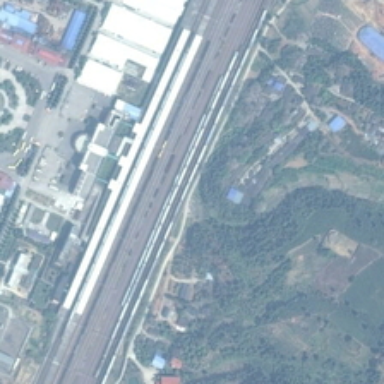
Many green trees and some buildings are in two sides of a railway station respectively .